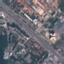
Label: Highway